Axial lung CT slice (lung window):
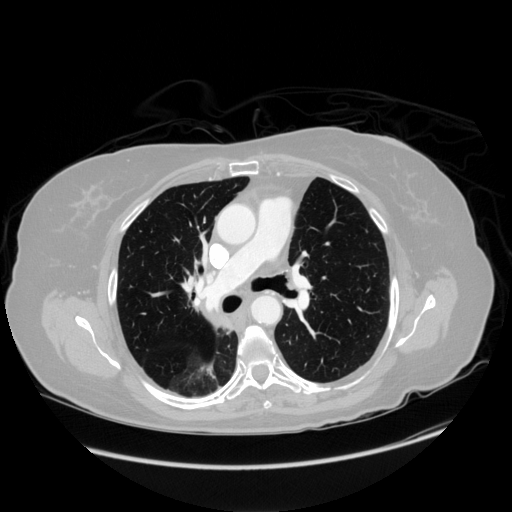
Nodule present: no